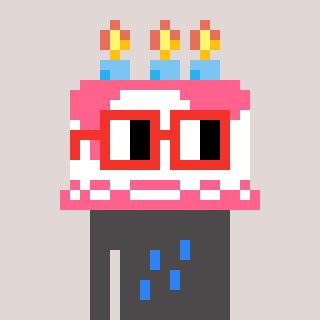
a pixel art character with square red glasses, a cake-shaped head and a grayscale-colored body on a warm background